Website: macys
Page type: customer-info-address
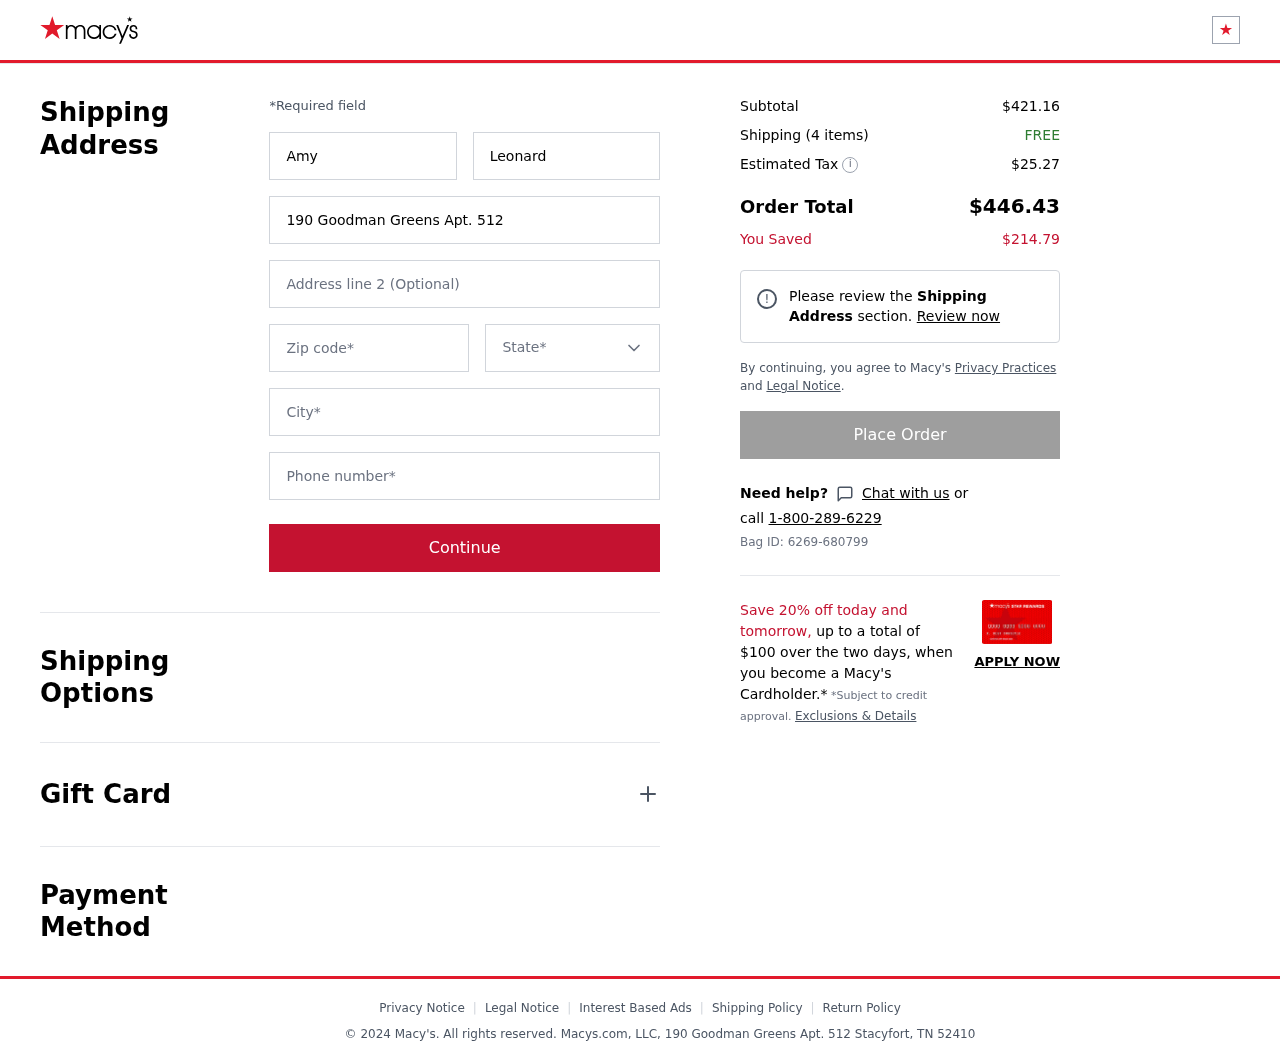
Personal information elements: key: PII_CITY
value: Stacyfort
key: PII_FIRSTNAME
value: Amy
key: PII_LASTNAME
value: Leonard
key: PII_PHONE
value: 6598659164
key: PII_POSTCODE
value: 52410
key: PII_STATE
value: Tennessee
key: PII_STREET
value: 190 Goodman Greens Apt. 512
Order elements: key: ORDER_SUBTOTAL
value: $421.16
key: ORDER_NUM_ITEMS
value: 4
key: ORDER_SHIPPING_COST
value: FREE
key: ORDER_TAX
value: $25.27
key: ORDER_TOTAL
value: $446.43
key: ORDER_SAVINGS
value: $214.79
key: ORDER_BAG_ID
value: Bag ID: 6269-680799